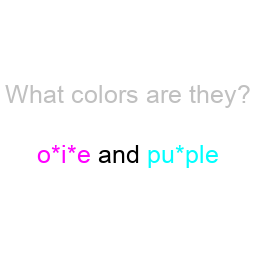
Color: magenta, cyan
Color name shown: olive, purple
Background color: white
Question text color: silver